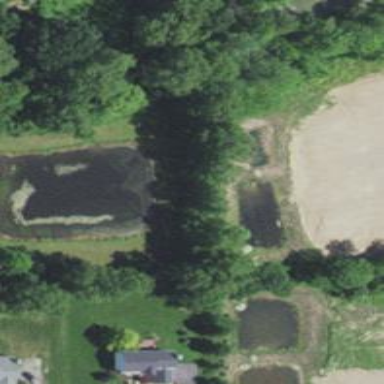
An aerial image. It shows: Picturesque pond located within basin area.